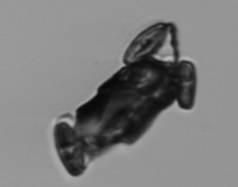
Label: Delphineis